Interaction volume radius: 5 \u00c5
Interaction volume height: 10 \u00c5
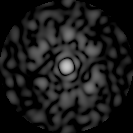
Disorder parameter: 0.692